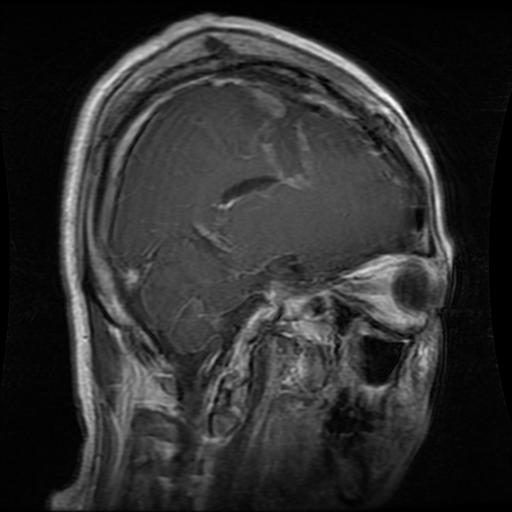
Label: glioma